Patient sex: M
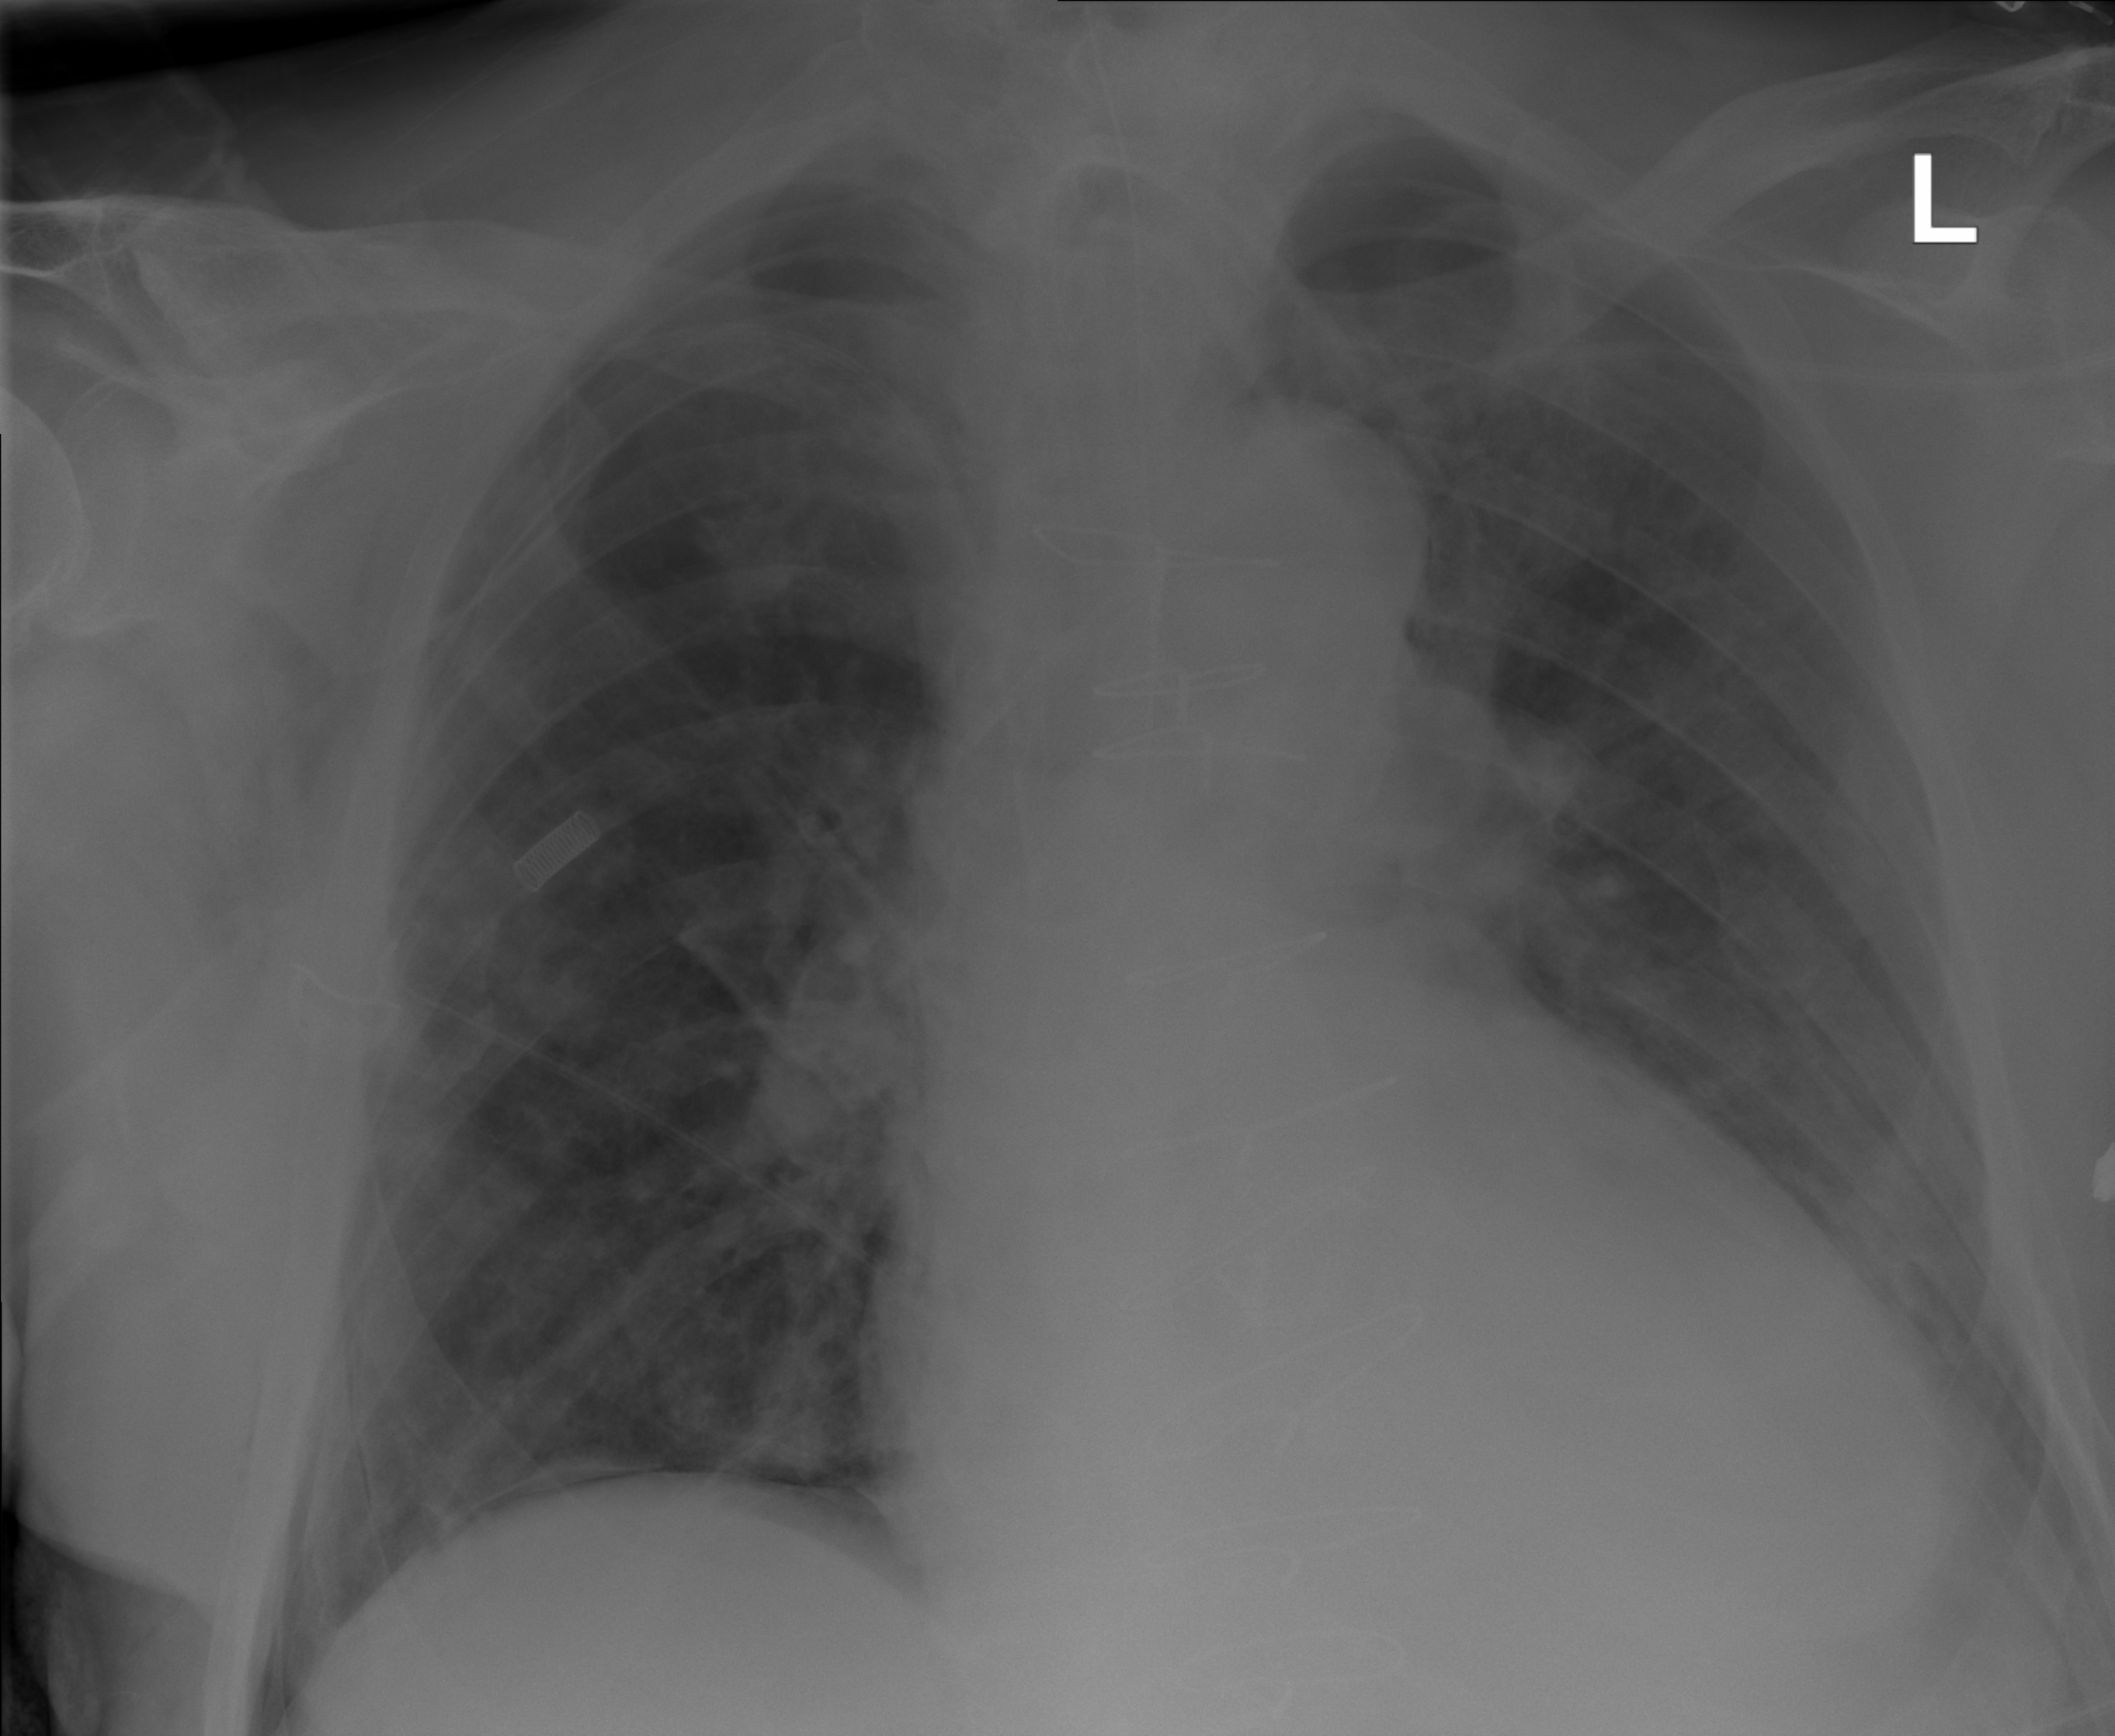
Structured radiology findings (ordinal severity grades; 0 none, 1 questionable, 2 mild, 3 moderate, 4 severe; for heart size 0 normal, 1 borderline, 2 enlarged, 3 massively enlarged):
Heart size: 2
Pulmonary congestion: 2
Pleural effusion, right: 0
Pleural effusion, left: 2
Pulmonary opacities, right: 2
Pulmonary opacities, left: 2
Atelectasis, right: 0
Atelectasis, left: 2